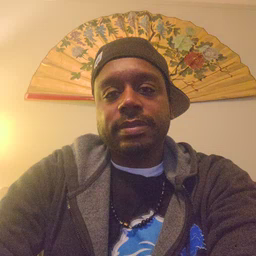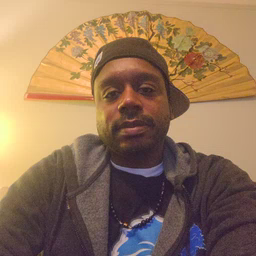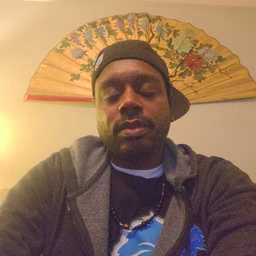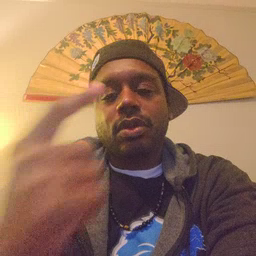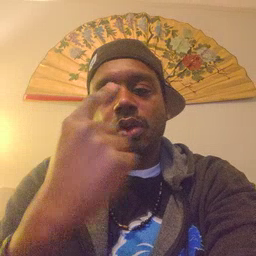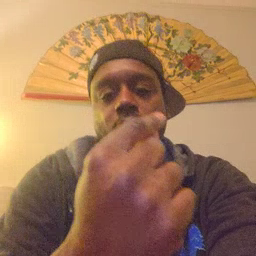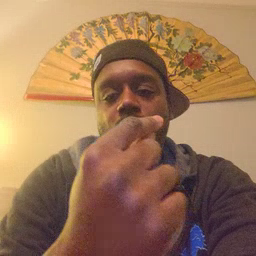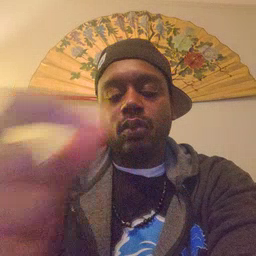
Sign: go